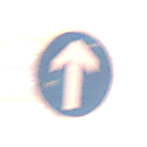
Verkehrszeichen: VorgeschriebeneFahrtrichtungGeradeaus
Umgebung: Outdoor, Urban
Tageszeit: MorningAfternoon
Wetter: Clear
Licht: Natural
Jahreszeit: NotSpecified
Kontrast: MediumContrast